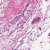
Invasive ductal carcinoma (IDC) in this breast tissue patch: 0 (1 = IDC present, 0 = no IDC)